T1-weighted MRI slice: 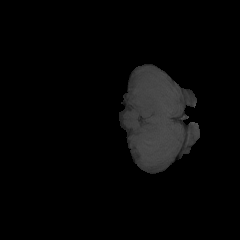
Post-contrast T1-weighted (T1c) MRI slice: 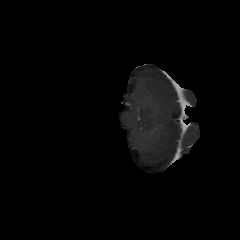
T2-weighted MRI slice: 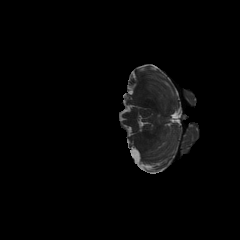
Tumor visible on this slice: no